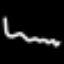
Label: squiggle